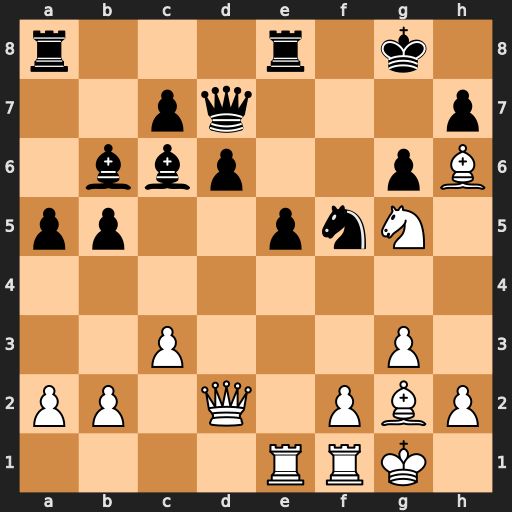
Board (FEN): r3r1k1/2pq3p/1bbp2pB/pp2pnN1/8/2P3P1/PP1Q1PBP/4RRK1
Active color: w
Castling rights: -
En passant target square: -
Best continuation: Bd5+ Bxd5 Qxd5+ Kh8 Nf7+ Qxf7 Qxf7